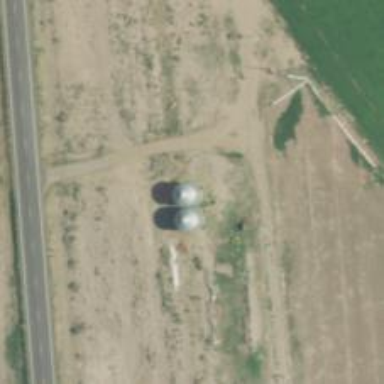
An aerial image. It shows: Silo.